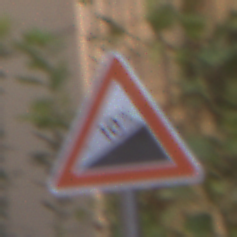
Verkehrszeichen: Steigung10
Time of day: MorningAfternoon
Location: Outdoor (Urban)
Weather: Clear
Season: NotSpecified
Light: Natural